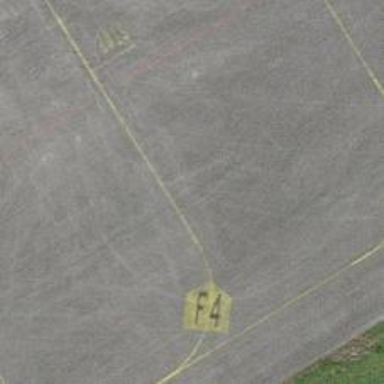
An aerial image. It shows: Image of taxiway at airport.